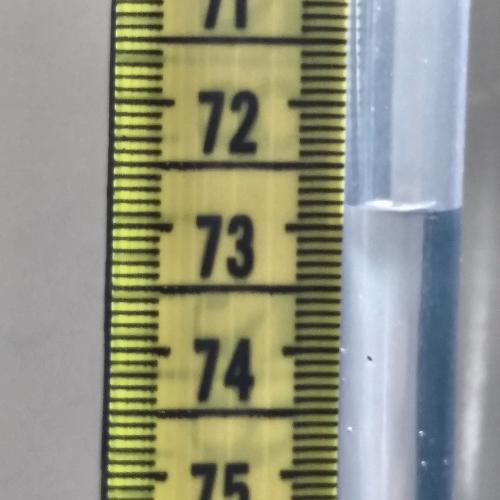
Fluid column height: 72.9 cm